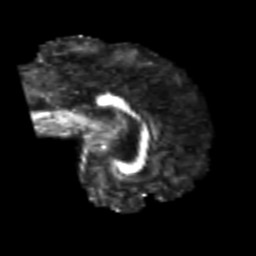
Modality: FA
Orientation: sagittal
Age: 40
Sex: female
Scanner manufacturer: siemens
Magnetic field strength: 3 T
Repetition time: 4.987 s
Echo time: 0.0792 s